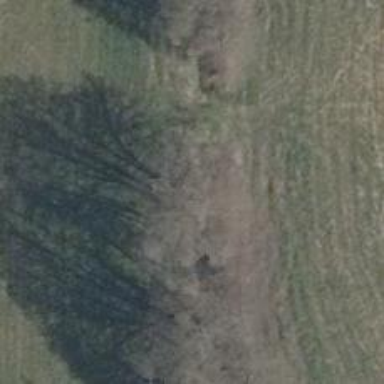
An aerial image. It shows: Row of broadleaved trees.